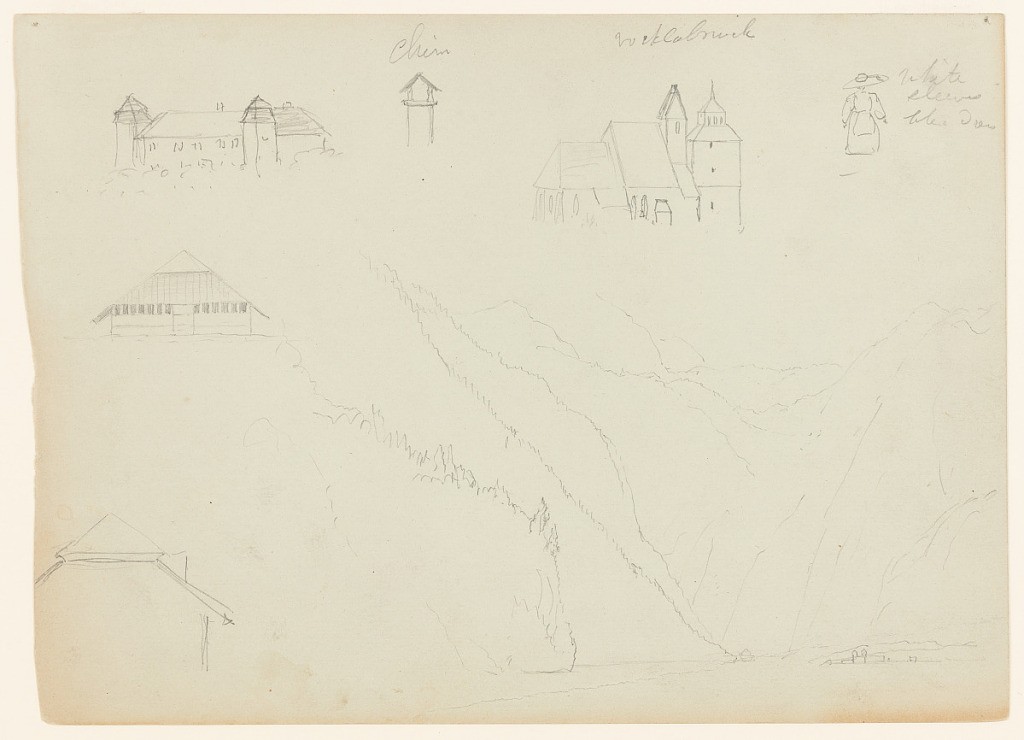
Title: Sketches around the Königssee, Bavaria, and Vöcklabruck, Austria
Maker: Frederic Edwin Church, American, 1826–1900
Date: July - August 1868
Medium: Graphite on gray-green wove paper; verso: graphite and white gouache
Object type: Drawing
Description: Mixed sketches showing buildings around the town of Vöcklabruck, Austria, and, most prominently, a view of the southern end of the Königssee. Precipitous mountainsides plunge into the lakes waters, while St. Bartholomew's Church is faintly visible on the shoreline at bottom right. At left, three architecture sketches are shown--the outline of an A-frame building, a more detailed frontal view of an A-frame building, and at upper left, a large rectangular building with tall, square towers flanking its sides. At upper center, the top of a chimney is shown beside a Gothic church with a gate tower and pyramidal steeple. Finally, at upper right, a woman wearing a dress and a wide-brim hat is included.

Verso: Landscape sketch showing a view of the mountain known as the Teufelshörner (or "Devil's Horns") looming over the Königssee. A slice of the lake itself is visible along the lower margin, beside a heavily wooded shoreline. At left, the prominence known as Salet Alp is visible. In the middle distance, two towering mountainsides descend towards each other at center to create a sharp "V" through which the jagged and snow-covered Teufelshörner is visible. Light clouds are suspended around the mountain's sharp peak and allow subtle sun rays to burst through.